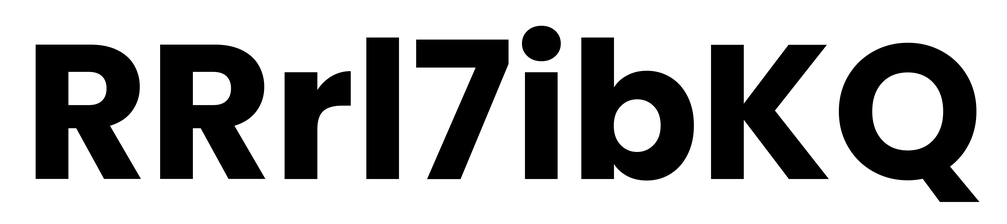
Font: Poppins-Bold